Field crop: maize
Growth stage: 2
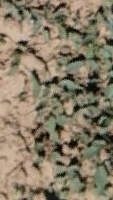
Species: convolvulus